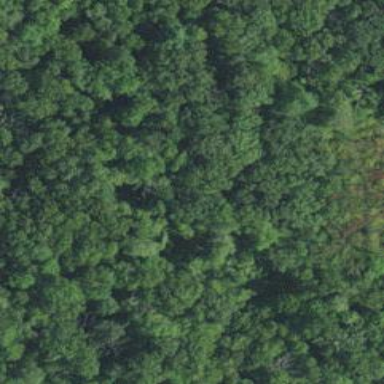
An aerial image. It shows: Mixed woodland area with various types of leaves.